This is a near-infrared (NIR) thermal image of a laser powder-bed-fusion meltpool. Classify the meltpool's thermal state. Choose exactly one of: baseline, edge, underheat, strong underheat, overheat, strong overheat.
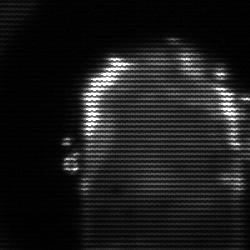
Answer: baseline